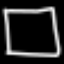
Label: square